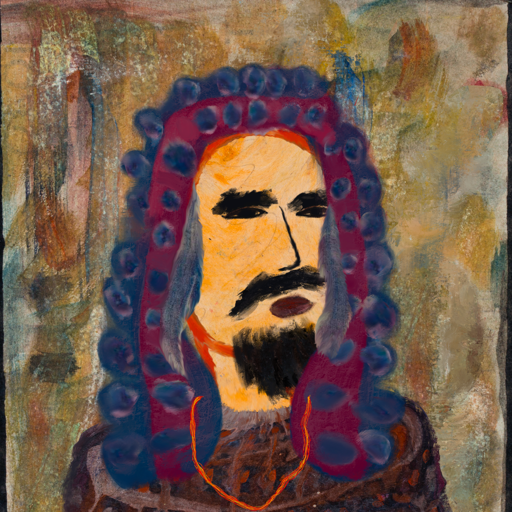
Background: Pipe, Head And Neck Side: Experience, Face Side: Mosgoul, Bust: Hypocrite, Hair Side: Hill_Girl, Head Accessory: Blank, Second Necklace: Gypsy_Mother_2, Necklace: Blank, Baby: Blank